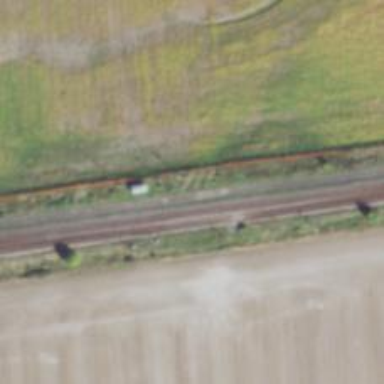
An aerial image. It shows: Junction on the railway.